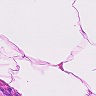
Metastatic tissue present: no